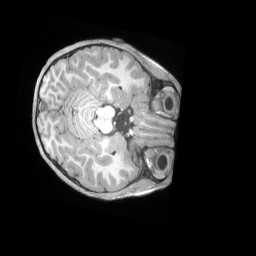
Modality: T1w
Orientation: axial
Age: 6
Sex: male
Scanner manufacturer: siemens
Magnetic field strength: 3 T
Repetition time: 2.53 s
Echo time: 0.00164 s